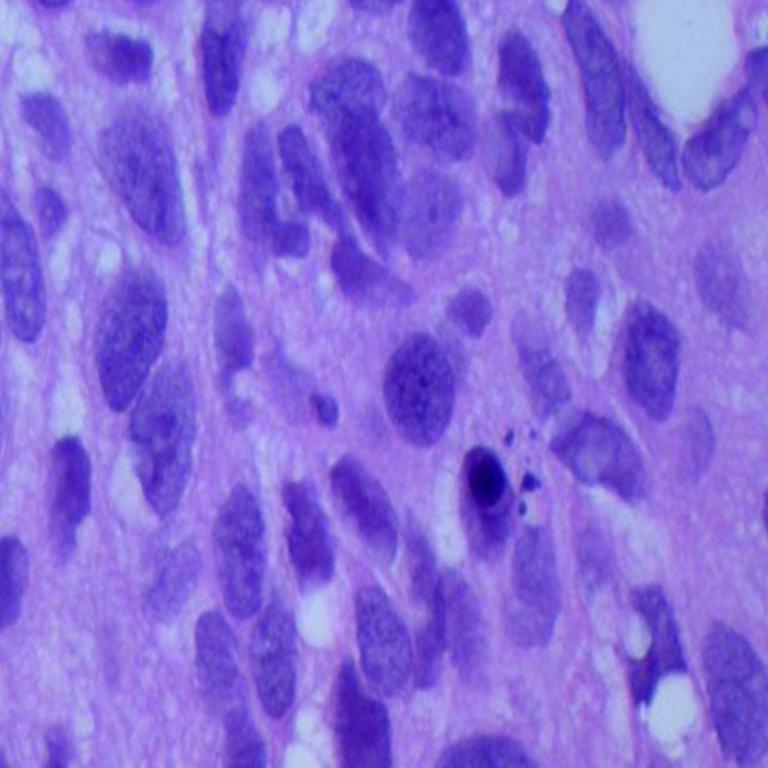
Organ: lung
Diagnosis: squamous carcinomas